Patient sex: F
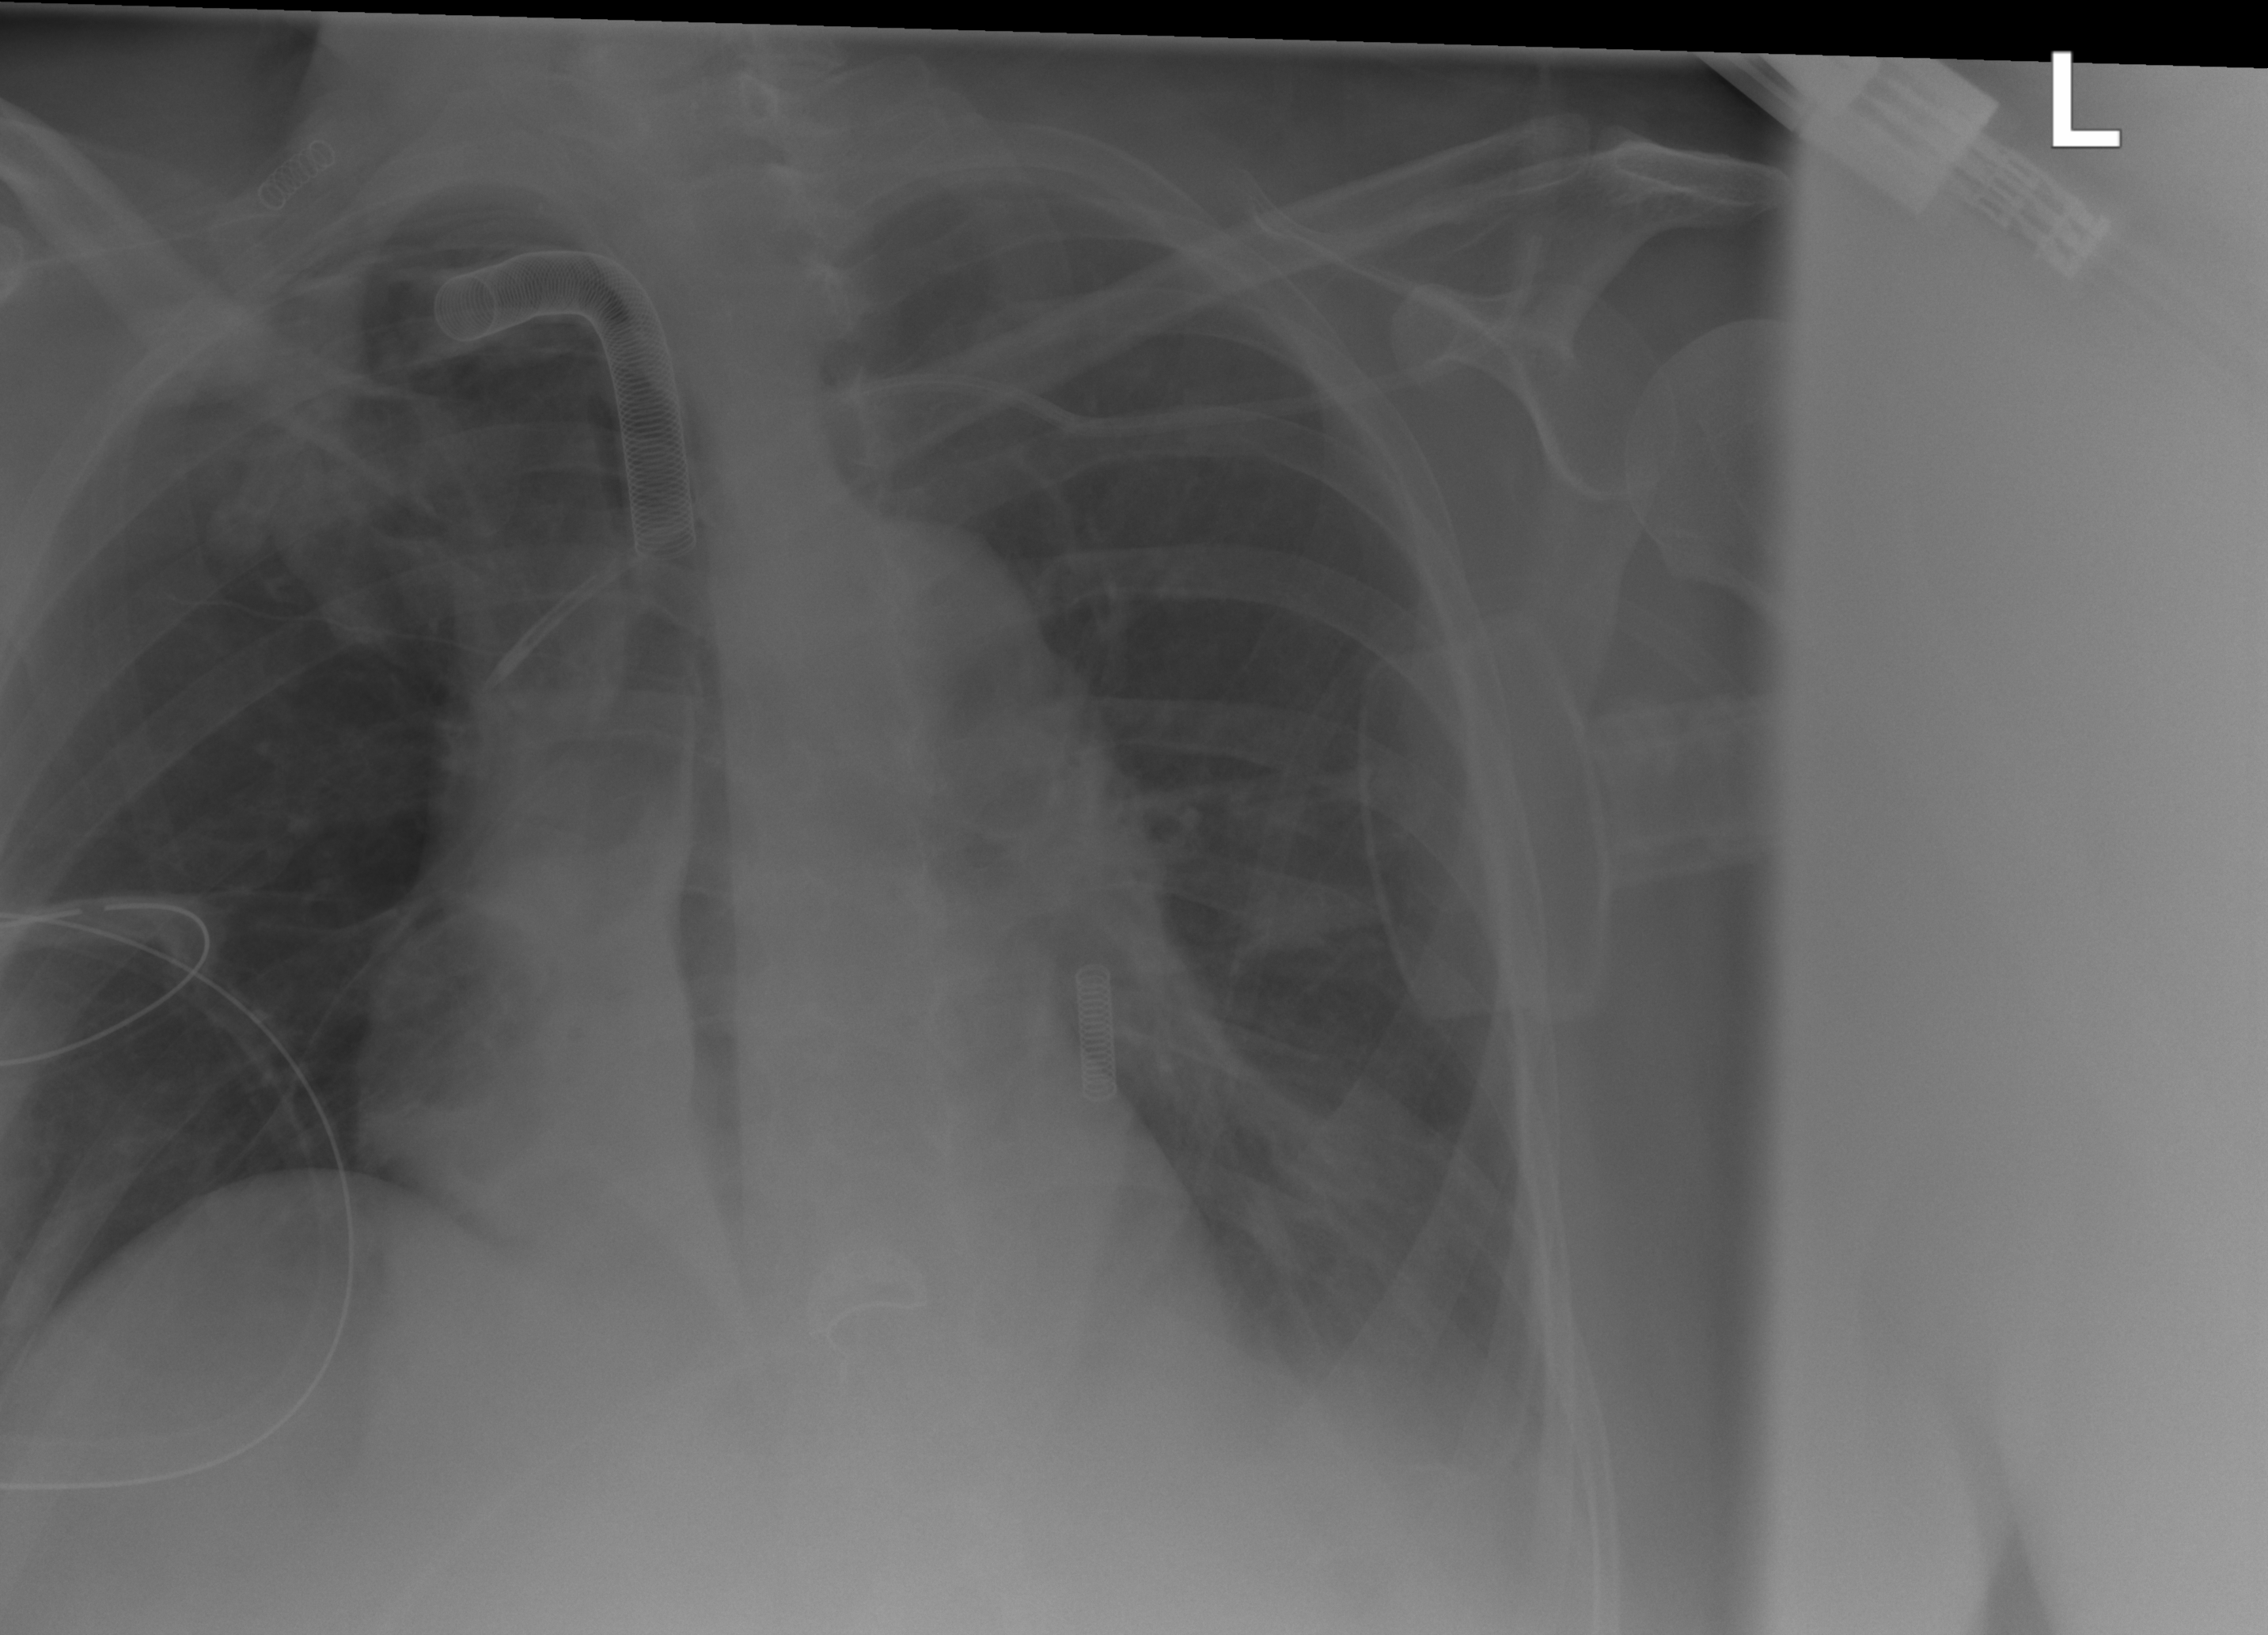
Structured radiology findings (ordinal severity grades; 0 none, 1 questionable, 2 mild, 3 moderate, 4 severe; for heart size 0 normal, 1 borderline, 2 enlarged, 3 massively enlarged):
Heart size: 1
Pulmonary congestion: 0
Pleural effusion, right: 0
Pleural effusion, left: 2
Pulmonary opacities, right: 0
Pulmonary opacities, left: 0
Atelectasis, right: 0
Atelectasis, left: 0